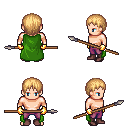
a pixel art fantasy rpg character, male body template, human, light skin, green cape, magenta pants, light blonde plain hairstyle, gold gloves, maroon shoes, spear, four views (front, back, left, right), 2x2 character sprite sheet, small pixel art, hard edges, no anti-aliasing